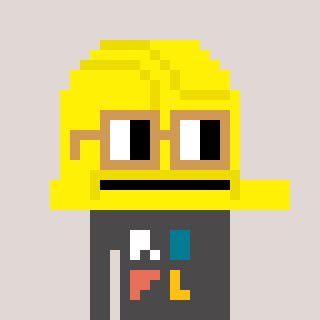
a pixel art character with square brown glasses, a construction helmet-shaped head and a grayscale-colored body on a warm background